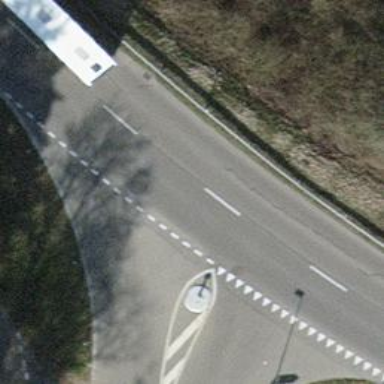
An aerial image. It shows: Tertiary road with asphalt surface.